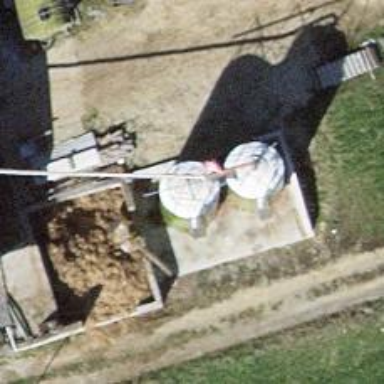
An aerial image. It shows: Silo.